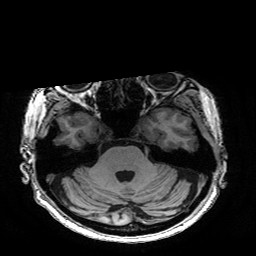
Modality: T1w
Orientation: coronal
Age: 75
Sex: female
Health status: healthy
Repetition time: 2.53 s
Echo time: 0.0034 s